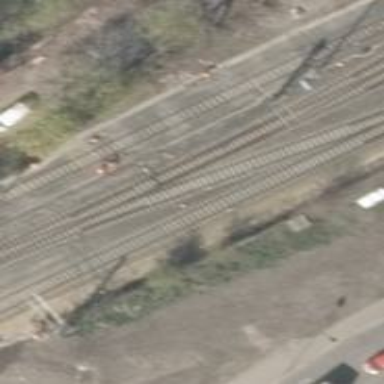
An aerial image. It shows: Railway switch.